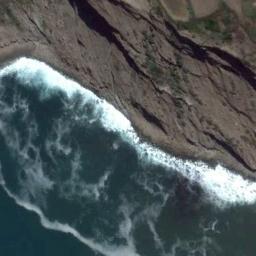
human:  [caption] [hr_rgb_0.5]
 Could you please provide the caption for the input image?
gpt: The beach is an erosion scarp and the color of the seawater is dark green .

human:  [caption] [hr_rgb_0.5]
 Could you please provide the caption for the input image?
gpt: Rugged brown coast and deep blue waters .

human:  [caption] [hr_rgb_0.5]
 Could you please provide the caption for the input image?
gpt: The dark blue seawater lashes the rocks .

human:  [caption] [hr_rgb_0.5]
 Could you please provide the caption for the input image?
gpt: The beach and the sea are perfectly integrated .

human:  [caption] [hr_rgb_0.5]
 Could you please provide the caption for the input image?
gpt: Many green plants are on the beach .